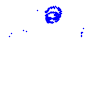
Particle: kaon